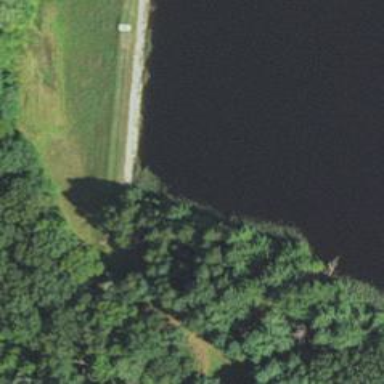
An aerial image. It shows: Dyke embankment at dam site.